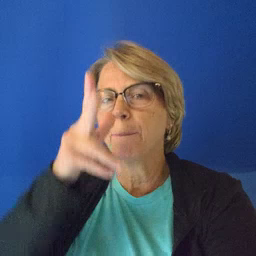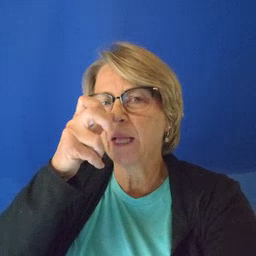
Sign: bug